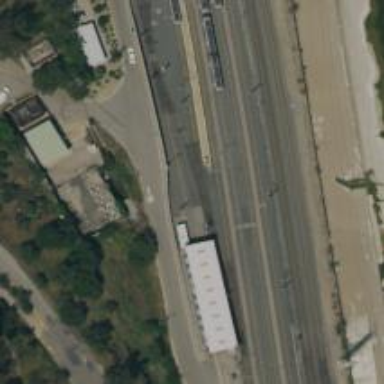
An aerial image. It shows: Light rail service yard with electrified contact lines.